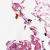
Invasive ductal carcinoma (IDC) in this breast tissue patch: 0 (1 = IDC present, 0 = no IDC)